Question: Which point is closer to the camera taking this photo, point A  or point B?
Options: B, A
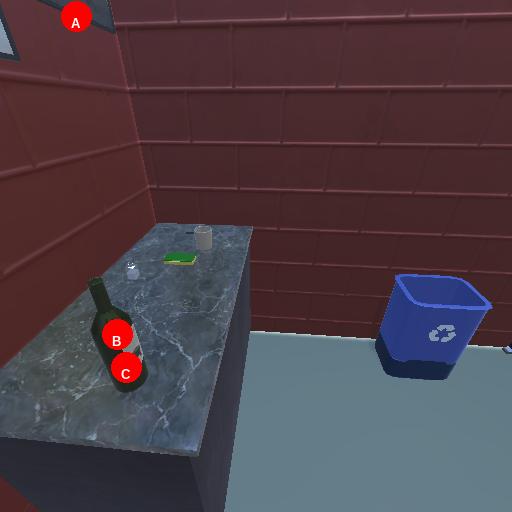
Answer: B